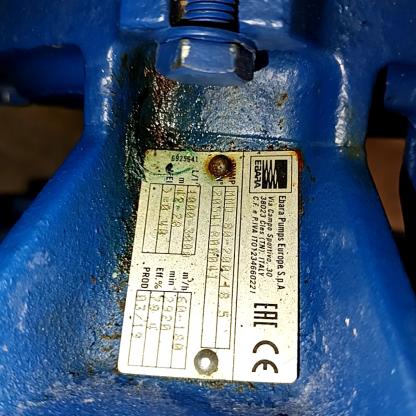
Klasa: tabliczka-znamionowa